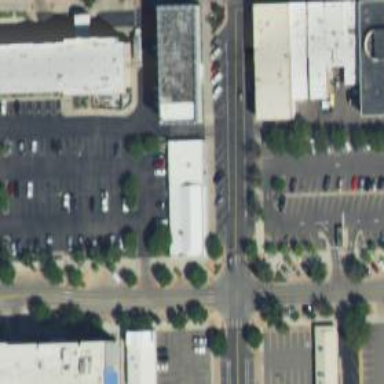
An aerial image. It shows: Parking space.